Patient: sex M, age 44
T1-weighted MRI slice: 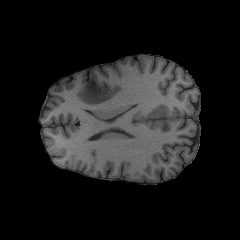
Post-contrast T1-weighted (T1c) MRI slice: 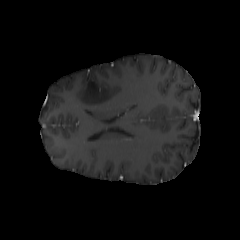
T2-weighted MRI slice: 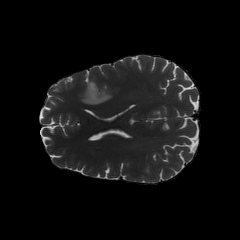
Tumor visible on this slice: yes
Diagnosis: Astrocytoma, IDH-mutant
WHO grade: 2